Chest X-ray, PA view. Patient: 62 years old, sex M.
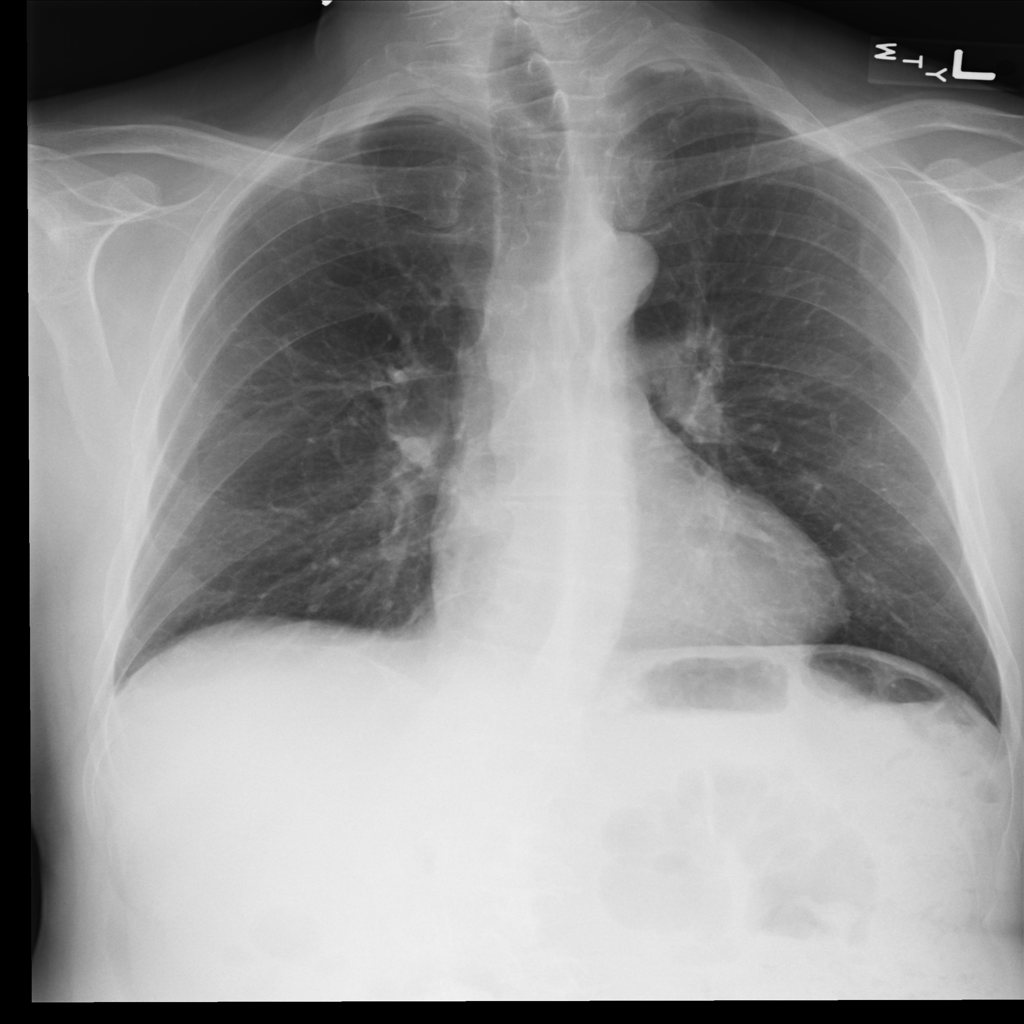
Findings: No Finding